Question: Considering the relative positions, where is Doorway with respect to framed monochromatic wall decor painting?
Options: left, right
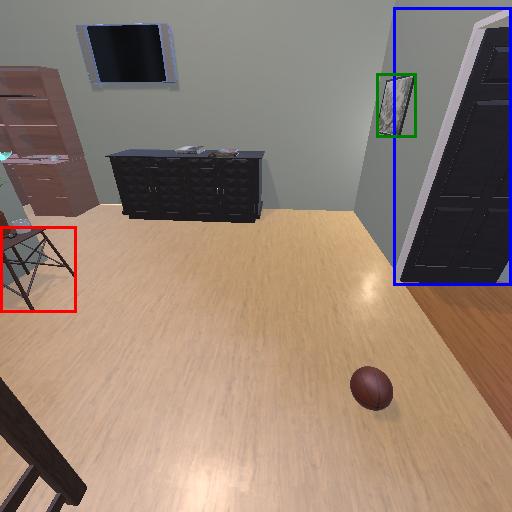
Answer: left